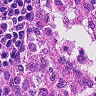
Metastatic tissue present: no